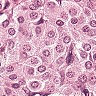
Metastatic tissue present: yes